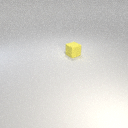
small yellow rubber cube